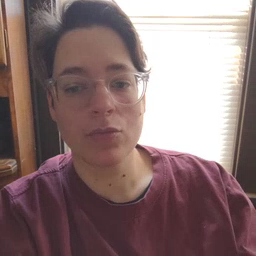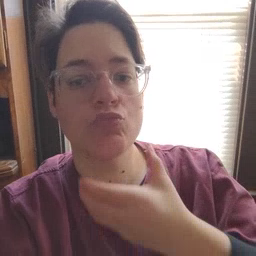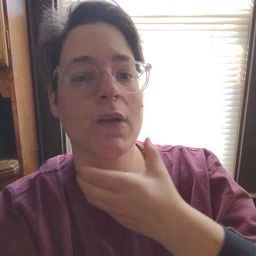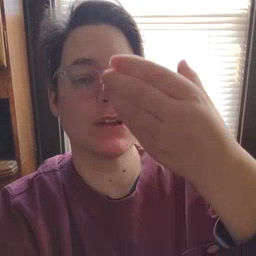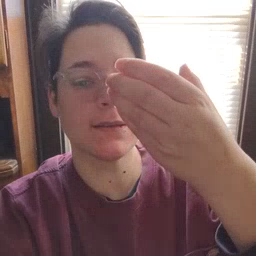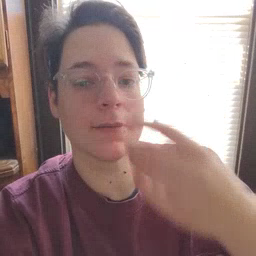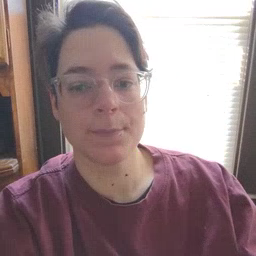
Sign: giraffe